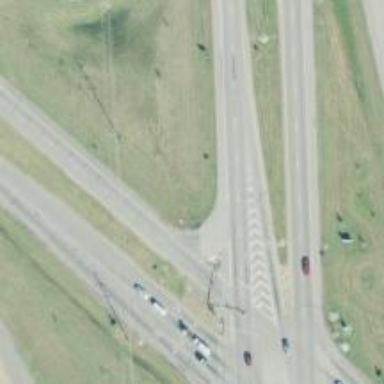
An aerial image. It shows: Trunk link highway.